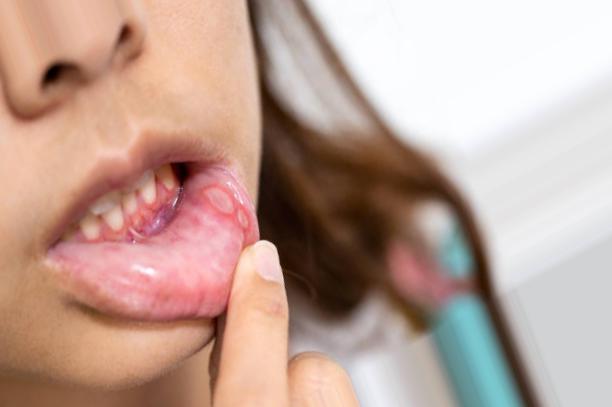
Condition: Mouth Ulcer